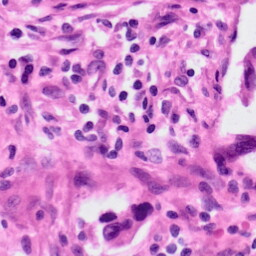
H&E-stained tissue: Lung